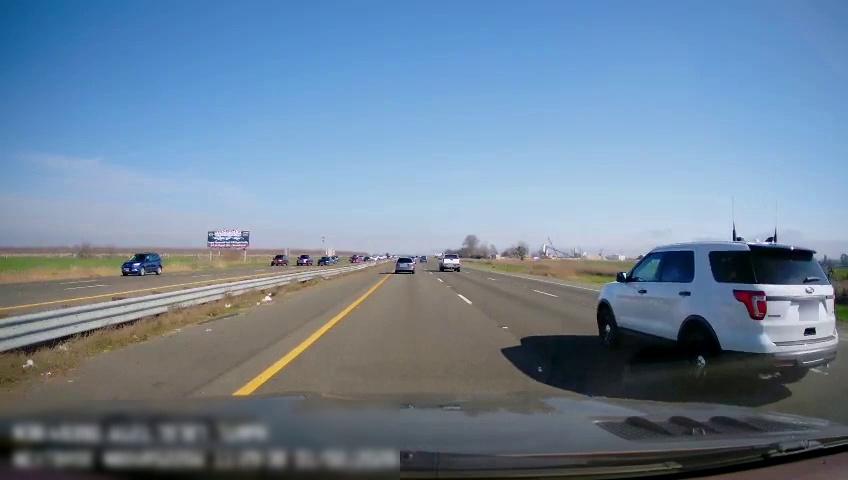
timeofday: Day
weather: Sunny
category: Drivable Space
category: Drivable Space
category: Vehicles | Car
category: Vehicles | SUV
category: Vehicles | SUV
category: Vehicles | SUV
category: Vehicles | SUV
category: Vehicles | SUV
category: Vehicles | SUV
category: Vehicles | Truck
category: Lanes | Current Lane
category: Lanes | Current Lane
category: Lanes | Alternate Lane
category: Lanes | Alternate Lane
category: Lanes | Opposite Lane
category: Lanes | Opposite Lane
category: Lanes | Opposite Lane